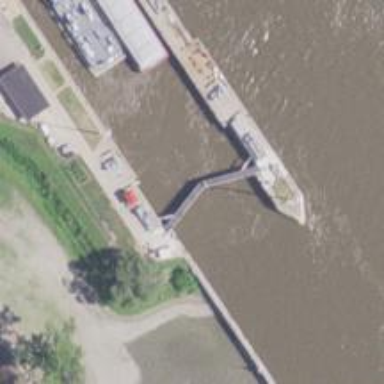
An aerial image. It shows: Lock gate on waterway.